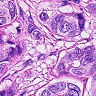
Metastatic tissue present: yes